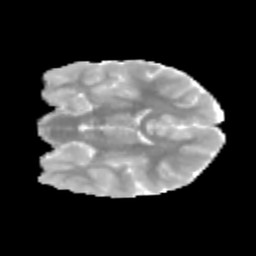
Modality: MD
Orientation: coronal
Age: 10
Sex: male
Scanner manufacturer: siemens
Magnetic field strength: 3 T
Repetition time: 3.8 s
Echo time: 0.07 s